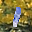
Label: 1